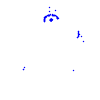
Particle: kaon